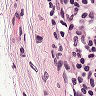
Metastatic tissue present: no